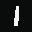
Label: 1